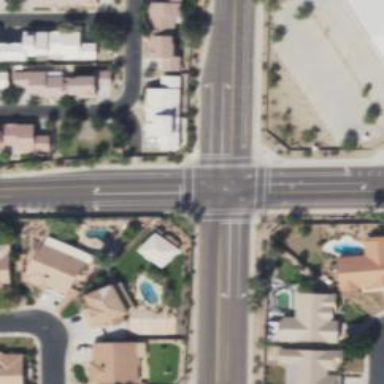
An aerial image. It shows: Unmarked crossing on the road.